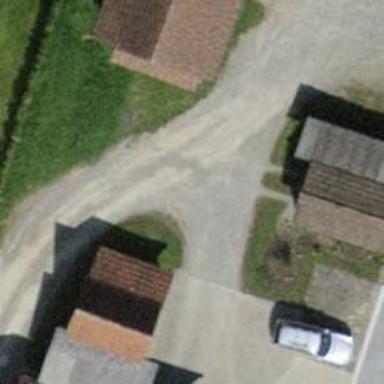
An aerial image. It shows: Driveway made of paving stones.